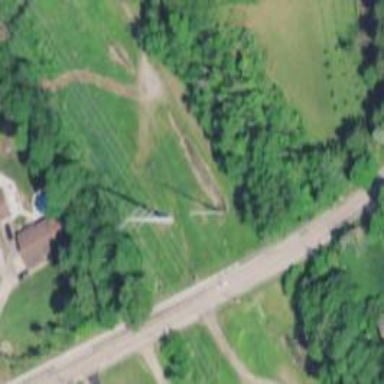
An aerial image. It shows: Power tower.